Question: I am working with GoogleMaps and Bootstrap API.

What I want to do is add a button that when clicked hides a given the layer and displays a new one, I have been trying it with jQuery, but the problem is I can't hide the layer from the button .click() event.
'''
//Javascript #indicacionmapa confirmation button
infowindow.setContent('<a href="#" class="btn btn-success btn-large" id="btnconfirmaubica"> Esta es la ubicacion &#x2713; </a>');
//Jquery
$(document).load(function() {
$("#btnconfirmaubica").click(function () {
$("#segundopaso").slideUp("slow");
$("#primerpaso").slideDown("slow");
});
});
'''
I hope you can help
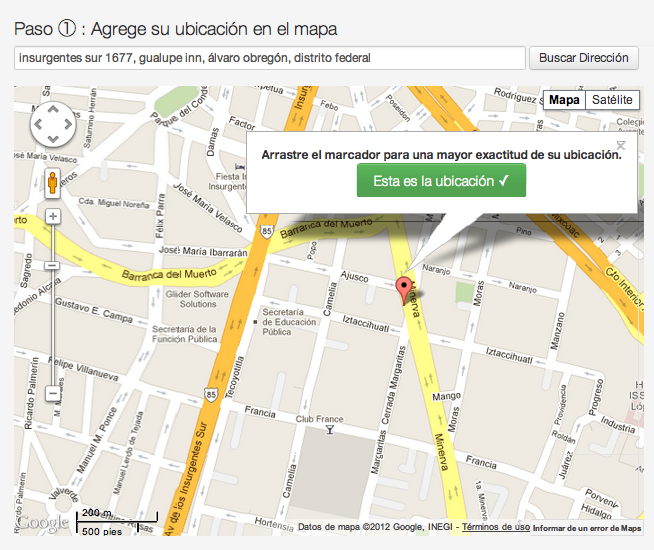
Answer: change:
'''
$(document).load(function() {
'''
with:
'''
$(document).ready(function() {
'''
also for dynamically generated elements you should delegate the event, try the following:
'''
$(document).ready(function() {
$("body").on('click', '#btnconfirmaubica', function() {
$("#segundopaso").slideUp("slow");
$("#primerpaso").slideDown("slow");
});
});
'''